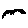
Label: bird